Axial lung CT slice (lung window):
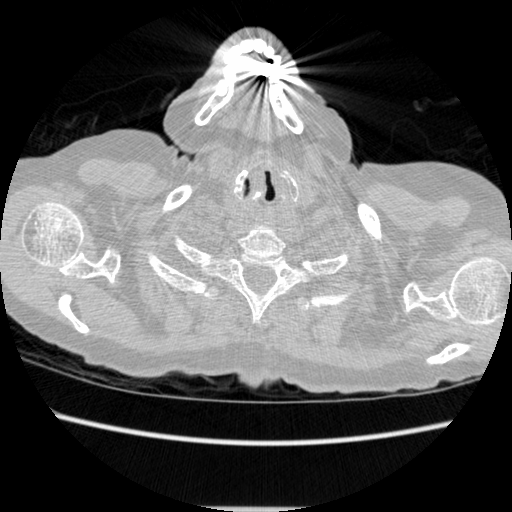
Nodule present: no